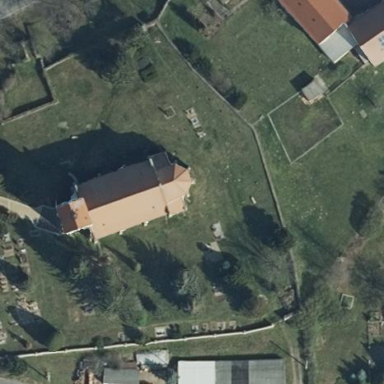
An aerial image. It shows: Church which is place of worship.